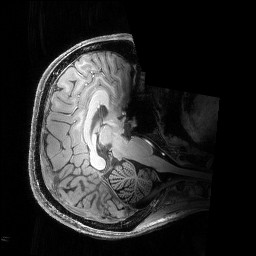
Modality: T1w
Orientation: axial